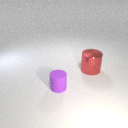
large red metal cylinder behind small purple rubber cylinder